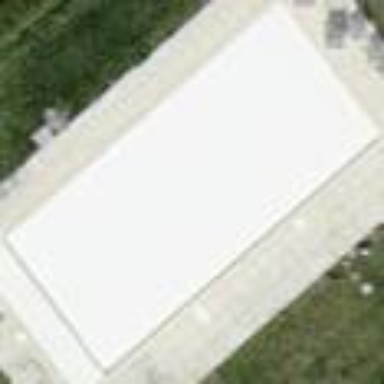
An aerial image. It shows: Swimming pool located in leisure land.